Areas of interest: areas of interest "Yifa Logistics Longjiang Warehouse"
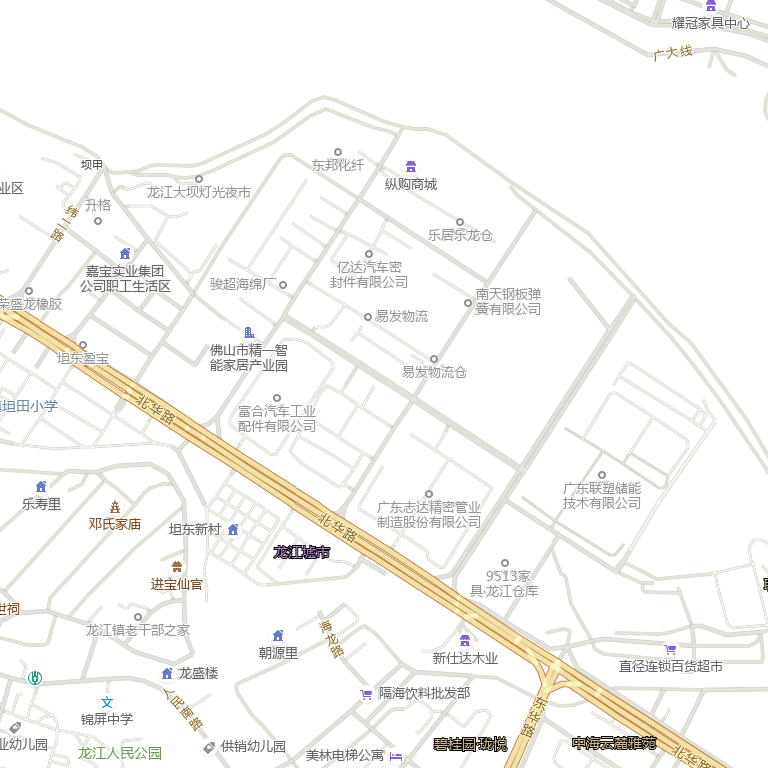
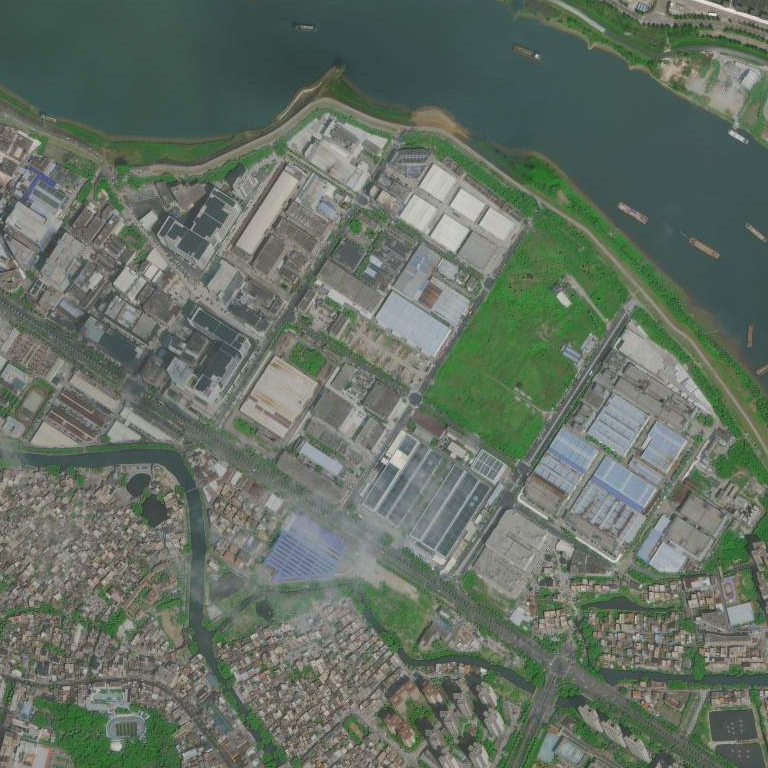